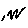
Label: zigzag